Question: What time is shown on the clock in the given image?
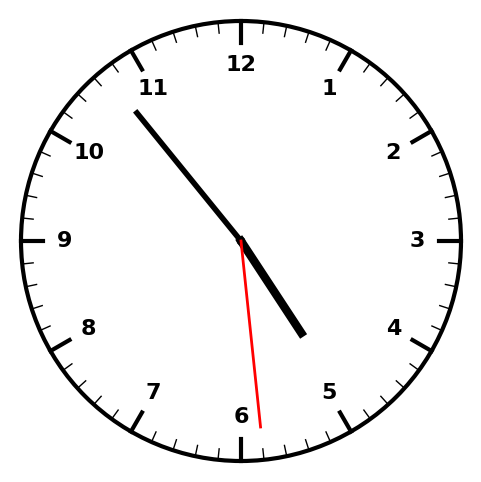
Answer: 04:53:29